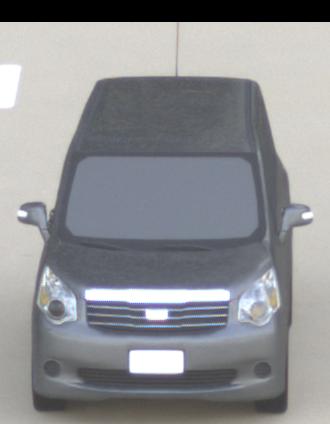
Make: Toyota
Model: Noah
Detailed model: Voxy R70G
Model produced from: 2007
Model produced until: 2013
Doors: 5
Color: gray
Road condition: dry road
Daytime: sunrise or sunset
Contrast: medium contrast